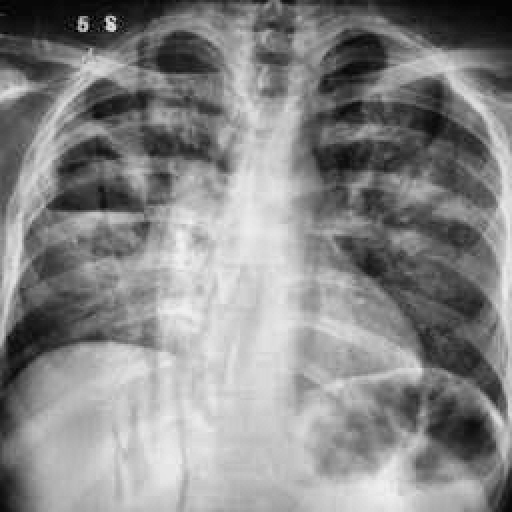
Finding: TUBERCULOSIS